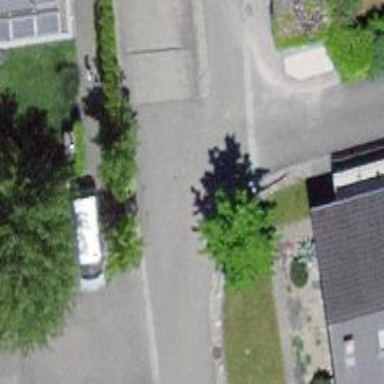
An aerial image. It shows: Footway surfaced with paving stones.